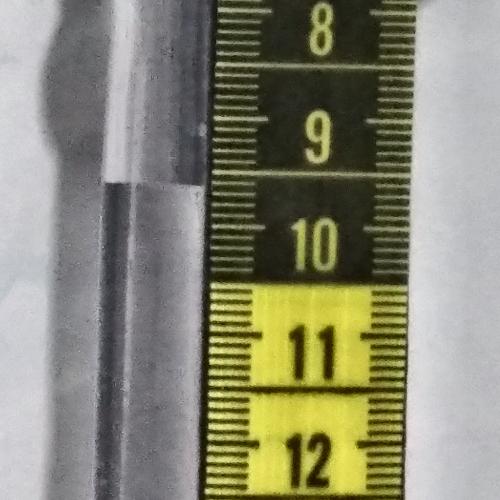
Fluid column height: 9.7 cm